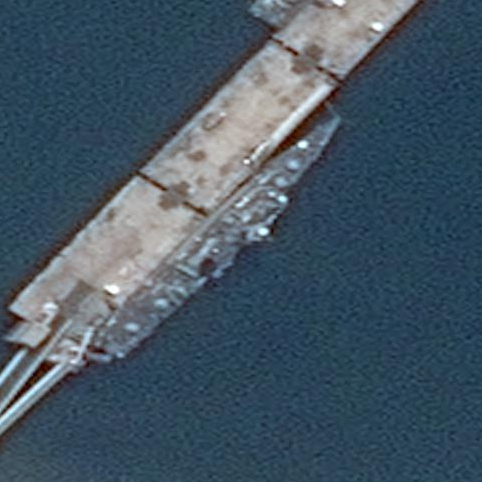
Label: cruiser